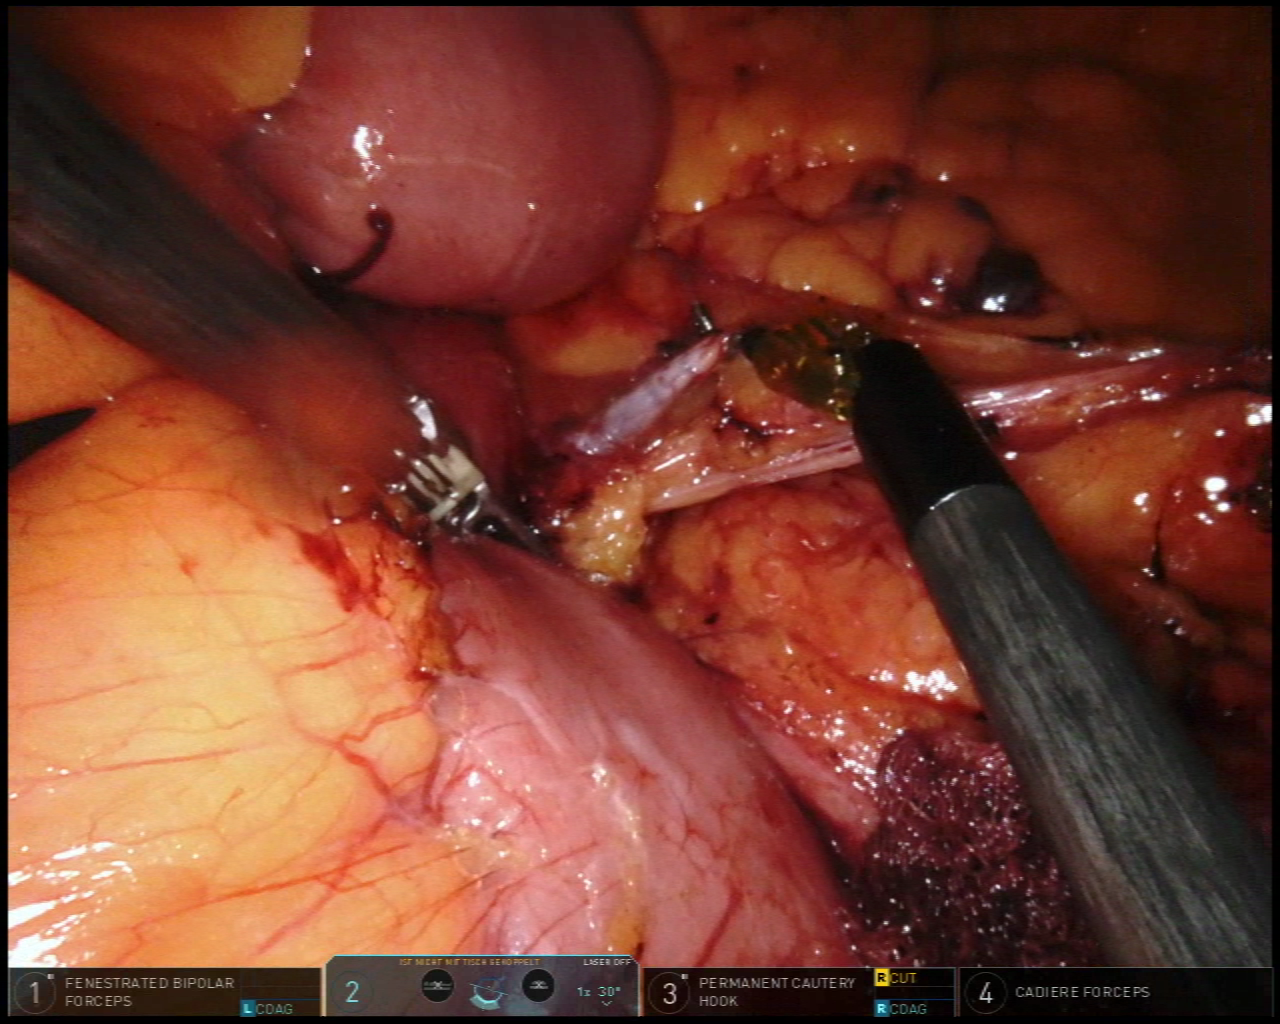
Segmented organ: intestinal_veins
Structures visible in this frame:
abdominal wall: no
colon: yes
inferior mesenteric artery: no
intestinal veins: yes
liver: no
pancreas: no
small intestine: yes
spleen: no
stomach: no
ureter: no
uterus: no
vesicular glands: no